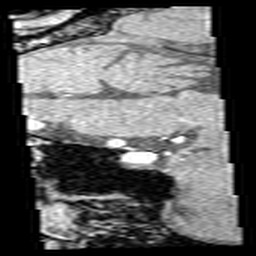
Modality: angio
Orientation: sagittal
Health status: ill
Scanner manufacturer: siemens
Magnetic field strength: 3 T
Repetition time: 0.023 s
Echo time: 0.0042 s